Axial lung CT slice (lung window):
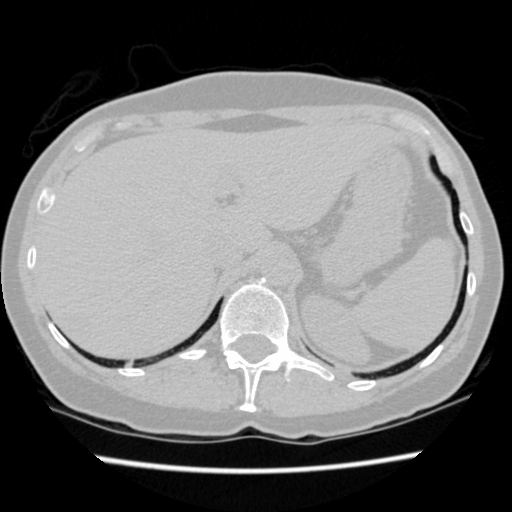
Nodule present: no